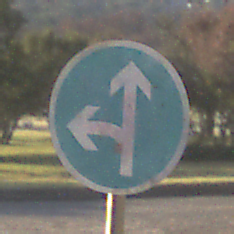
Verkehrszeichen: VorgeschriebeneFahrtrichtungGeradeausOderLinks
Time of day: SunriseSunset
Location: Outdoor (Nature)
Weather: Clear
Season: NotSpecified
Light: Natural